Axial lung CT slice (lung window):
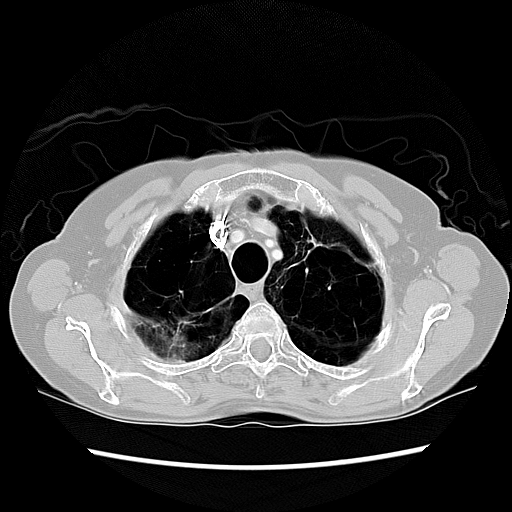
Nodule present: no